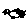
Label: bird